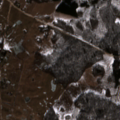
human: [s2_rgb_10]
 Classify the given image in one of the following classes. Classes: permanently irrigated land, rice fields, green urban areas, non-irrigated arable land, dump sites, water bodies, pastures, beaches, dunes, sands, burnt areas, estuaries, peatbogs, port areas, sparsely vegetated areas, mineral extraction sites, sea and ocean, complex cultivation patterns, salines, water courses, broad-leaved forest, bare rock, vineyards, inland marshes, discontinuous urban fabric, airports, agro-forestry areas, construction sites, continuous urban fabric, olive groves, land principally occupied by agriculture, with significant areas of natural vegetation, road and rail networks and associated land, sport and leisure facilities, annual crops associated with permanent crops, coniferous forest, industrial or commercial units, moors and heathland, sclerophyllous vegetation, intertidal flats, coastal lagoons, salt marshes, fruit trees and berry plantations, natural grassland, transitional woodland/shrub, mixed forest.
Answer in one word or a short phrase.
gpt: pastures, complex cultivation patterns, land principally occupied by agriculture, with significant areas of natural vegetation, broad-leaved forest